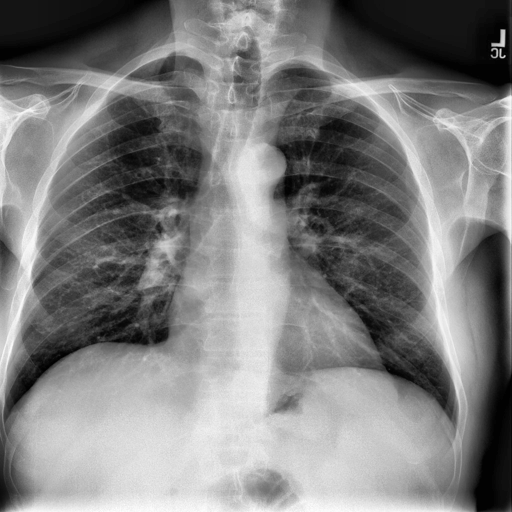
Finding: NORMAL